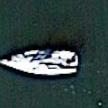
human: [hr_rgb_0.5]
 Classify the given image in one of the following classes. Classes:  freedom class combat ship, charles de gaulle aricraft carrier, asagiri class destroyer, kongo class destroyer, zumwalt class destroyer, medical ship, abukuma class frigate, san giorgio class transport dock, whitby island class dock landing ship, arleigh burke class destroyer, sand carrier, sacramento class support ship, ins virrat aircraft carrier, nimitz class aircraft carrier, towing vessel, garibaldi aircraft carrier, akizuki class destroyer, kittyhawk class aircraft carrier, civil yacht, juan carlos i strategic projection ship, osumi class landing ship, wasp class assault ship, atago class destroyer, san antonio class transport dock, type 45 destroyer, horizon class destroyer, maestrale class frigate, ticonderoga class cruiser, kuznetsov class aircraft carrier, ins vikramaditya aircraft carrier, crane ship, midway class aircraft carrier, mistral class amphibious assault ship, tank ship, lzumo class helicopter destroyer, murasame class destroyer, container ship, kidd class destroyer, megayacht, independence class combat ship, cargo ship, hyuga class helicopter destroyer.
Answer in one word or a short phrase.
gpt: Civil yacht